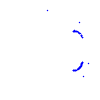
Particle: proton